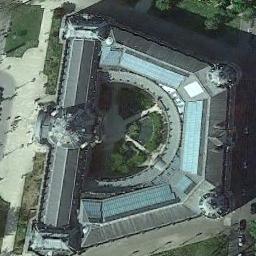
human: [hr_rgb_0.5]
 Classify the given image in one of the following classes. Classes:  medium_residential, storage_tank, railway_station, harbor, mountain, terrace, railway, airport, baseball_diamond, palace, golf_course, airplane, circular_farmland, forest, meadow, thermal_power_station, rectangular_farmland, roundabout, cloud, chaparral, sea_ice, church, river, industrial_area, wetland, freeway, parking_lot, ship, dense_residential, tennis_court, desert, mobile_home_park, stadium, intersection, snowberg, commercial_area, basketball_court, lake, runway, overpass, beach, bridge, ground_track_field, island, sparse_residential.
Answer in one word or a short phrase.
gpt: palace